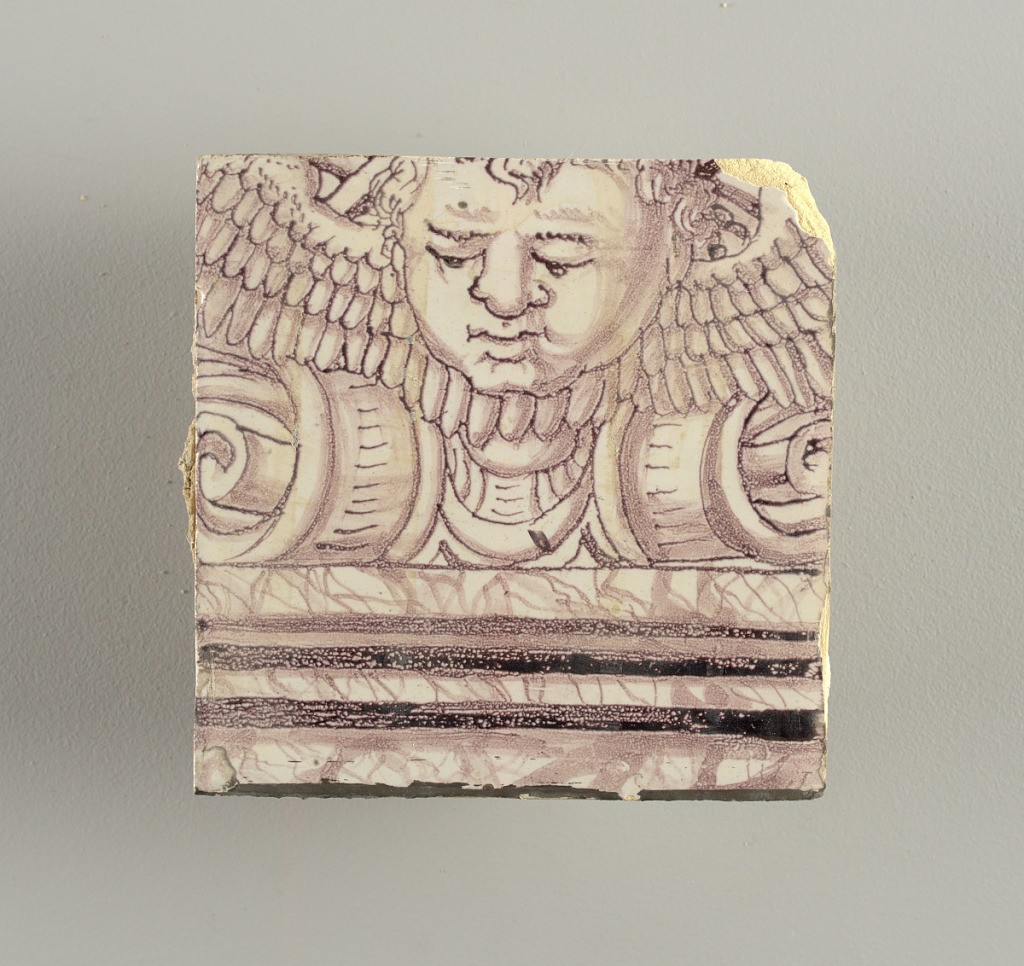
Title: Tile wall facing
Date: ca. 1725
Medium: Tin-glazed earthenware, underglaze
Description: Horizontal rectangle.  Thirty tiles wide and twenty-three tiles high with opening for fireplace eleven tiles wide and ten high.  Foliage arabesques disposed about three vertical axes from which are emphazised by urns at center and right, and at left by the figure of a standing woman carrying an infant on her arm and accompanied by two children.